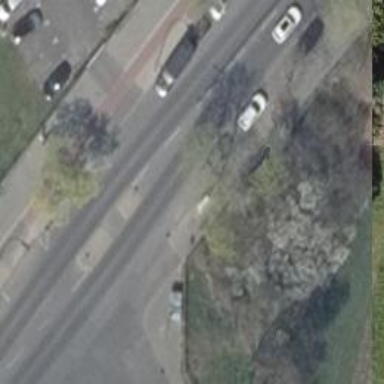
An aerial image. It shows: Tertiary road with asphalt surface. It has separate sidewalks on both sides.